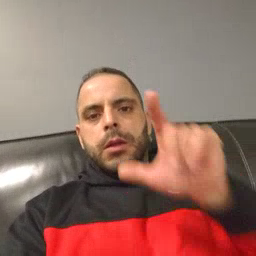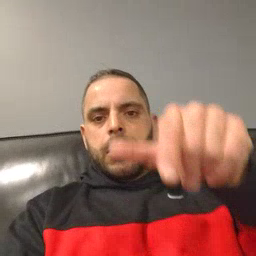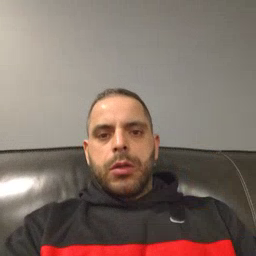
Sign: later